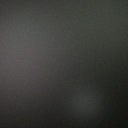
Screen state: off